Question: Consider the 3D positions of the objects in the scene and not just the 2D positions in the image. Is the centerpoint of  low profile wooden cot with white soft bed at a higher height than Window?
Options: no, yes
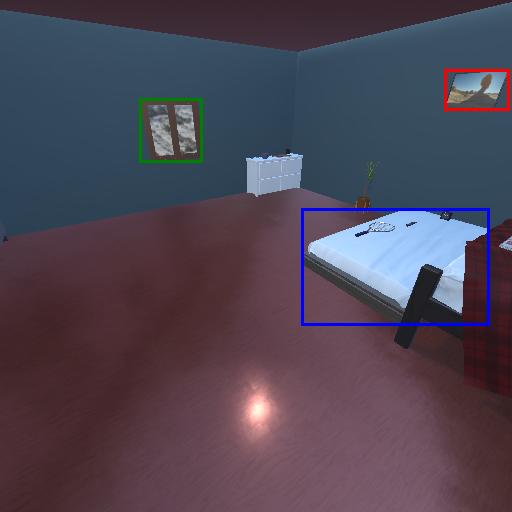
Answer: no